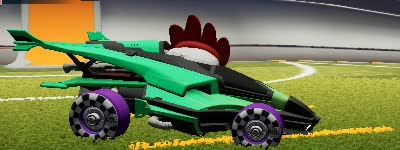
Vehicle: aftershock